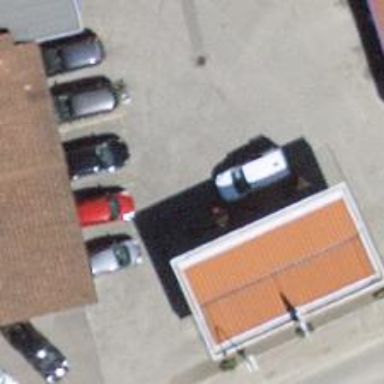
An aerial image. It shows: Fuel station.